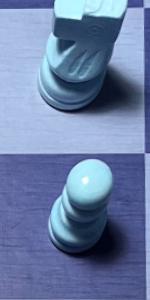
Label: Pawn_White